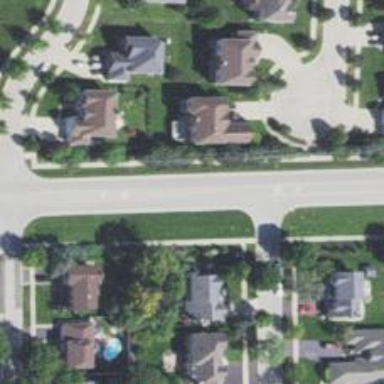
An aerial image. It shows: Residential road with asphalt surface and separate sidewalk.